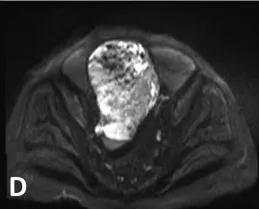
Enhanced magnetic resonance images. Of the case.
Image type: radiology (mri)